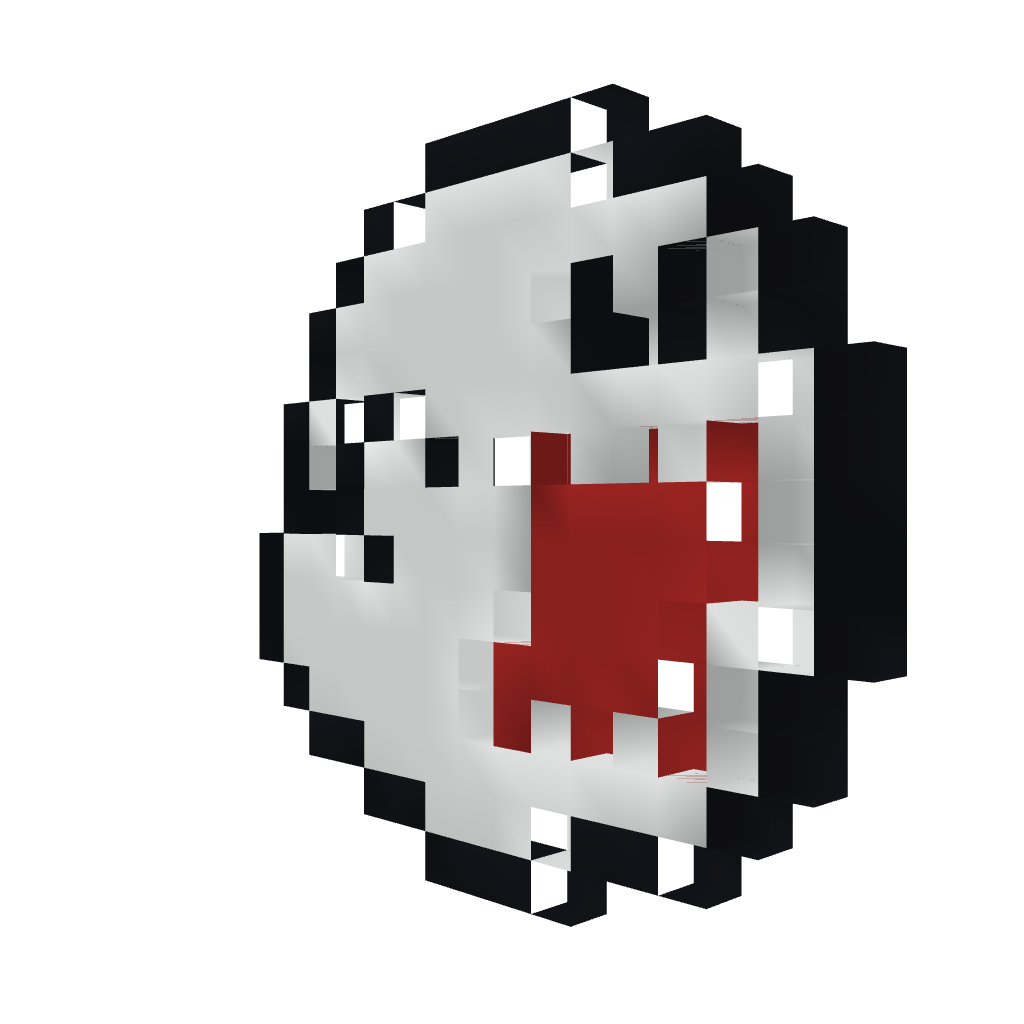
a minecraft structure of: BuuHuu! 8-Bit Style